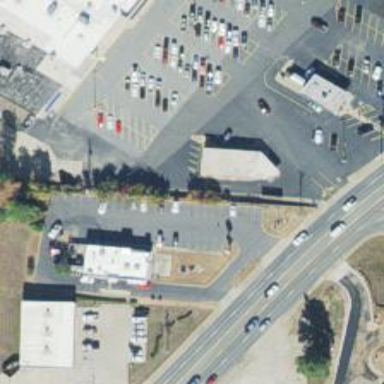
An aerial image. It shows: Post office.